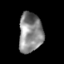
Tissue: skin
Cell type: Epithelial cells
Senescence score: 0.2531
Nuclear area (px): 922
Mean DAPI intensity: 137.225